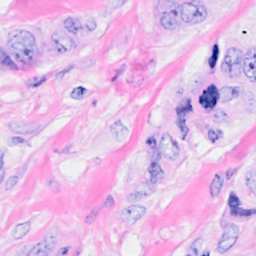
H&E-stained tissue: Breast